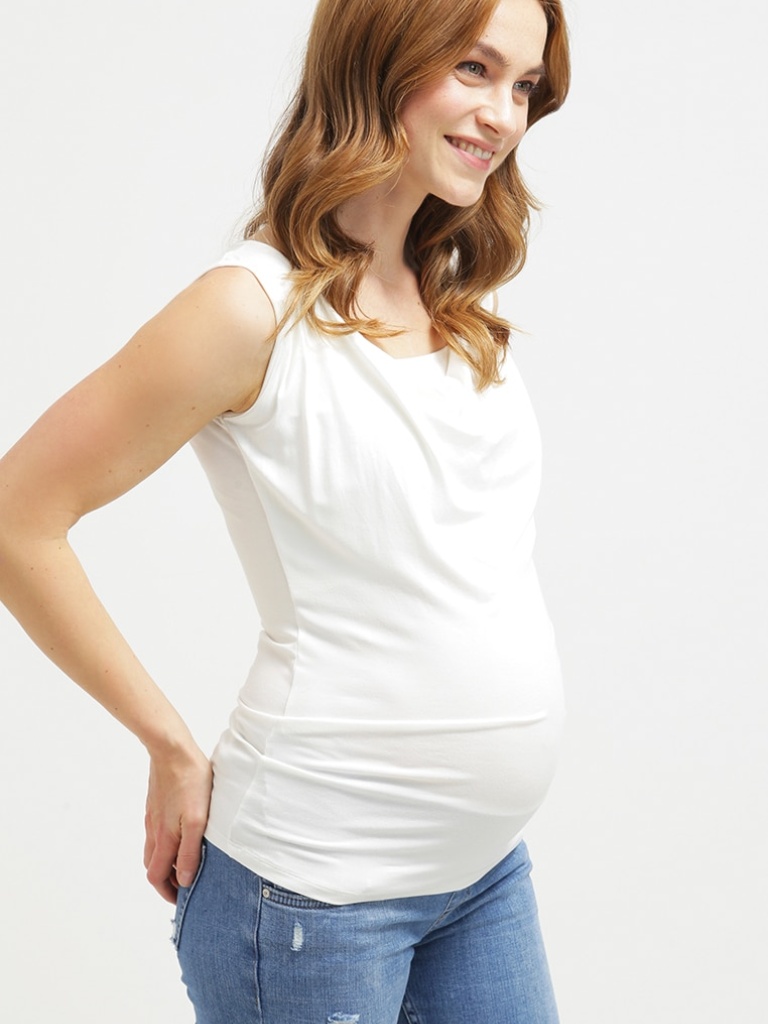
cotton relaxed sleeveless hip length Fully Tucked in cowl tank